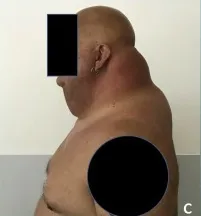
A-C-D show a lateral view of the patient affected by lipodystrophy with particular accumulation of adipose tissue in the region of the neck and trunk. Fig. 2B shows a posterior view.
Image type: radiology (x_ray)